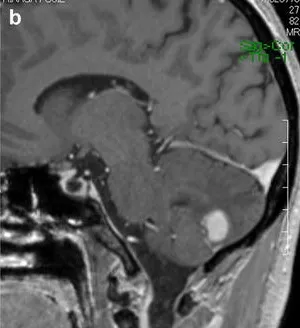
Preoperative magnetic resonance imaging and digital subtraction angiography. Sagittal. Views in gadolinium-enhanced T1-weighted MRI, showing a prominent enhanced mass lesion and enhanced vessel-like structures in surrounding parenchyma in the left cerebellar hemisphere.
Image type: radiology (mri)